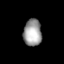
Tissue: lung
Cell type: T cells
Senescence score: 0.2334
Nuclear area (px): 474
Mean DAPI intensity: 158.762